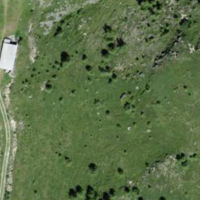
EUNIS habitat code: 26
Species observed at this site:
Marmota marmota
Bartsia alpina